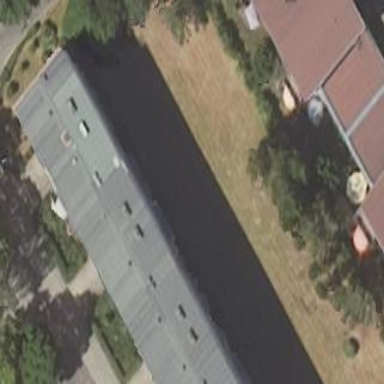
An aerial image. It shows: Terrace building.